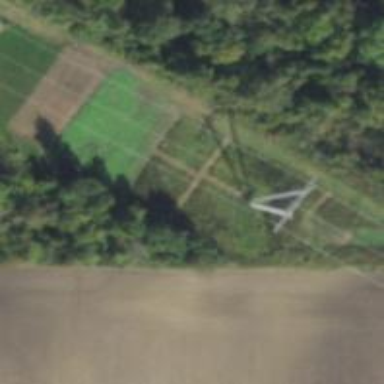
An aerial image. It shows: Lattice structure tower used for power distribution.